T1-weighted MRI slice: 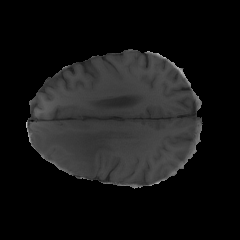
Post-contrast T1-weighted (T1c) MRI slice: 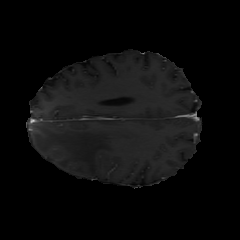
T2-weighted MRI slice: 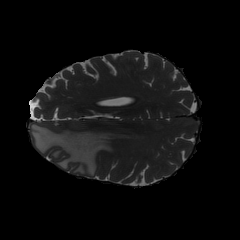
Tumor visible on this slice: yes